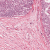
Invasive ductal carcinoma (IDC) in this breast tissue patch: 0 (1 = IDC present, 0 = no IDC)